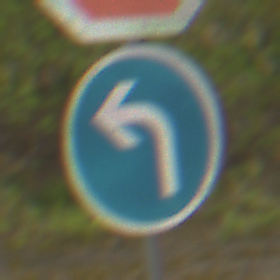
Verkehrszeichen: VorgeschriebeneFahrtrichtungLinks
Zusatzzeichen oben: Stop
Umgebung: Outdoor, Nature
Tageszeit: MorningAfternoon
Wetter: Overcast
Licht: Natural
Jahreszeit: NotSpecified
Kontrast: LowContrast